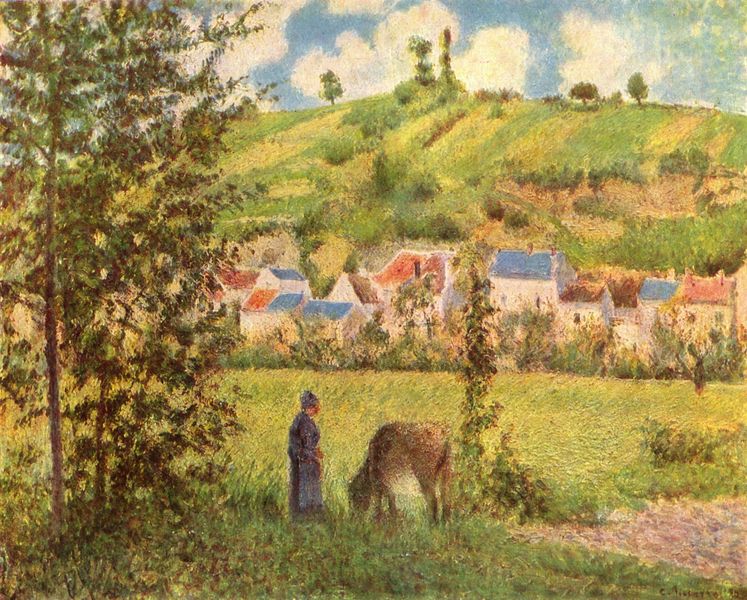
Titel: Kuhhirtin
Künstler: Camille Pissarro
Standort: Paris
Institution: Musée d'Orsay
Schlagwörter: baum, berg, blau, gemälde, himmel, laub, mann, weiß, wolken, bäume, grün, impressionismus, landschaft, stadt, braun, bunt, fenster, frau, hut, kleid, zeichnung, dach, gras, haus, rasen, rot, tier, weg, wiese, wolke, rock, mensch, öl, erde, feld, felder, häuser, hügel, natur, strauch, weide, busch, büsche, sonne, sträucher, wiesen, land, figur, mantel, anhöhe, esel, kamine, pferd, schornstein, schweif, bäumchen, sommer, moderne, acker, bäuerin, berge, gebirge, hang, dorf, dächer, farbe, grasen, kuh, rind, idylle, platz, duktus, ortschaft, schaf, weiden, nadelbaum, sonnig, fressen, siedlung, hirte, hirtin, hüten, schäfer, ziege, ochs, weisse, unschard, aufpassen, blaue dächer, grüne büsche, grüne felder, rote dächer, szeichnung